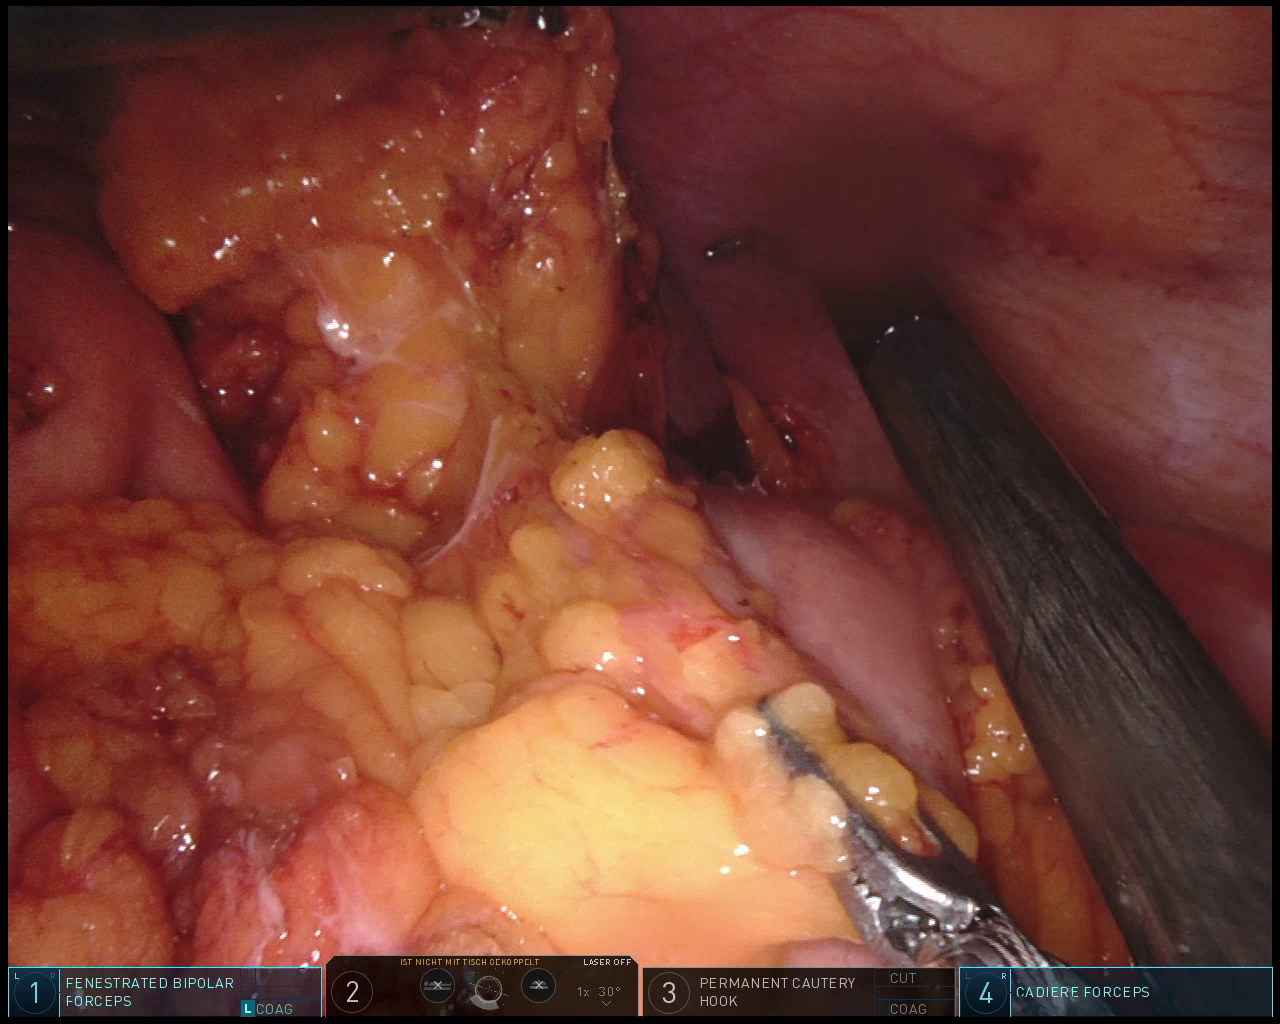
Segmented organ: spleen
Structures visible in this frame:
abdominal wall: yes
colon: yes
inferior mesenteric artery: no
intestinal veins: no
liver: no
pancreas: no
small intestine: no
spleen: yes
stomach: no
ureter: no
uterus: no
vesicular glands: no